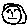
Label: smiley face